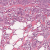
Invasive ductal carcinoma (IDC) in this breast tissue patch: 1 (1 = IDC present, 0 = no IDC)